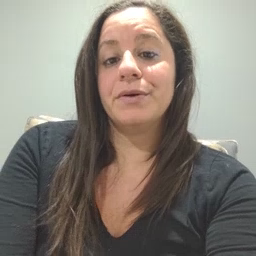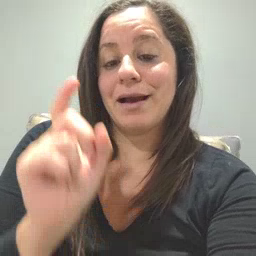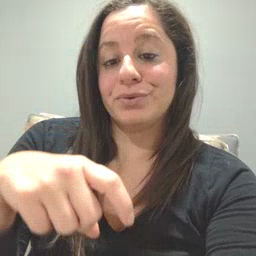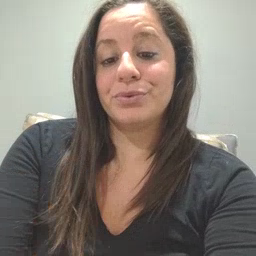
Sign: haveto